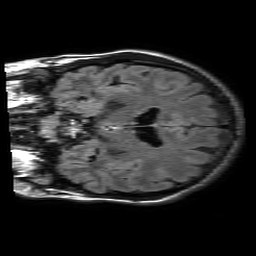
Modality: FLAIR
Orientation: coronal
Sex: male
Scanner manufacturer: philips
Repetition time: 11 s
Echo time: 0.125 s